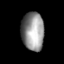
Tissue: lung
Cell type: Epithelial cells
Senescence score: 0.1674
Nuclear area (px): 845
Mean DAPI intensity: 147.138